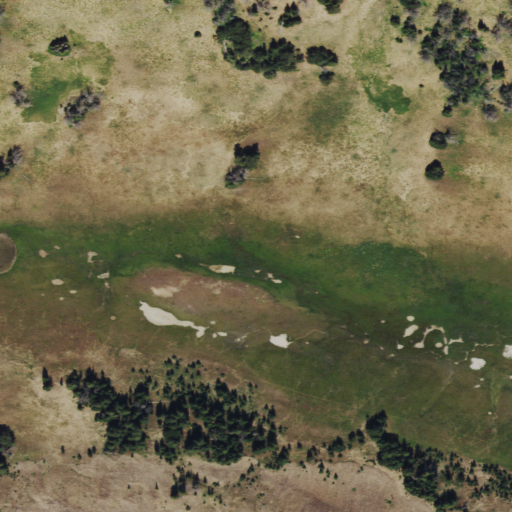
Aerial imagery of gap in Wyoming named Box Canyon Pass containing shrub and grassland